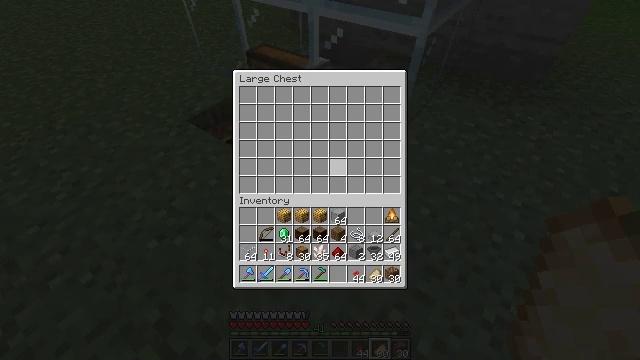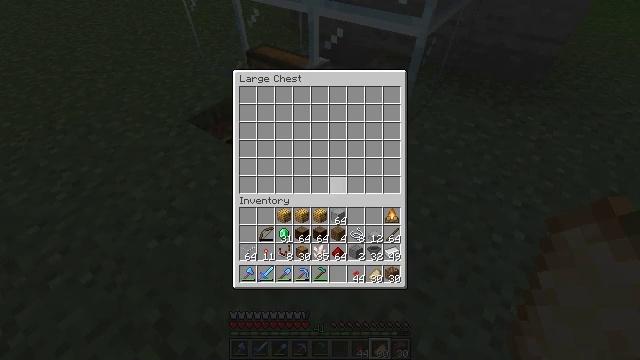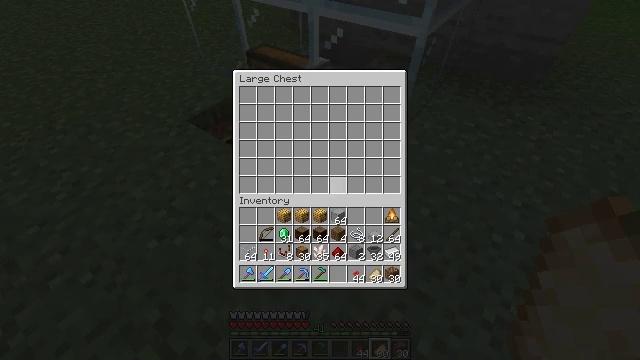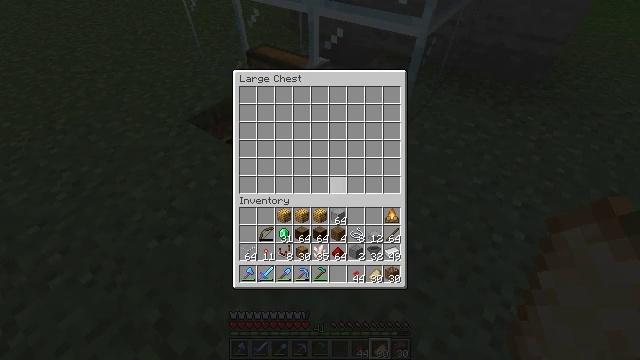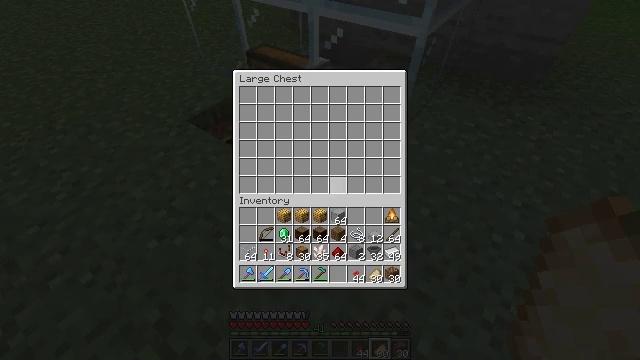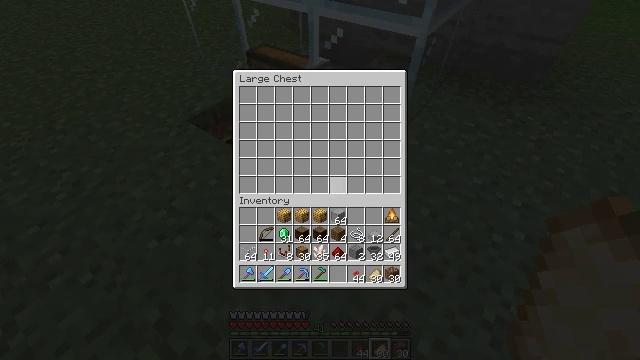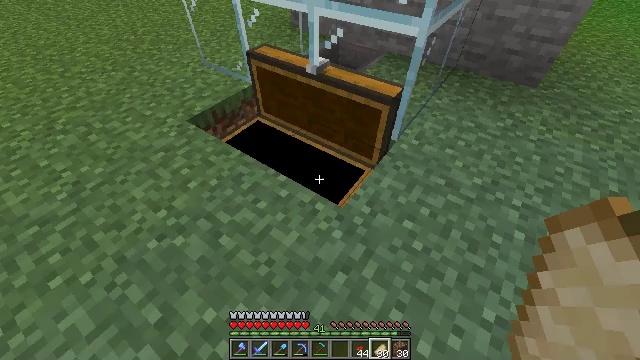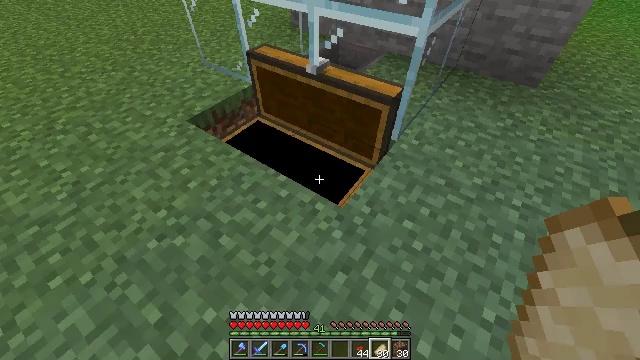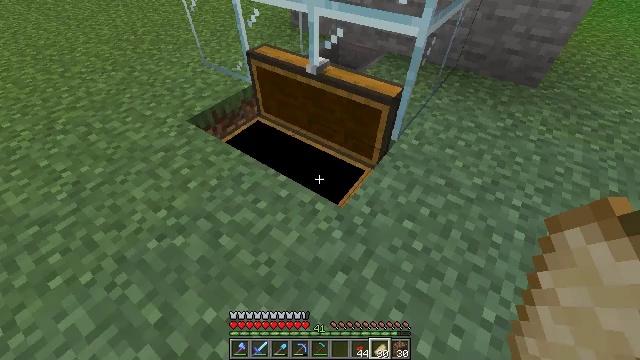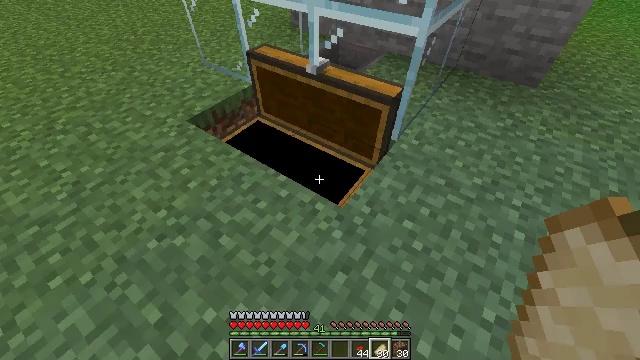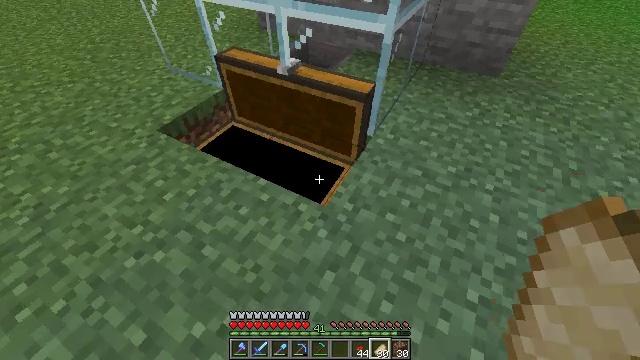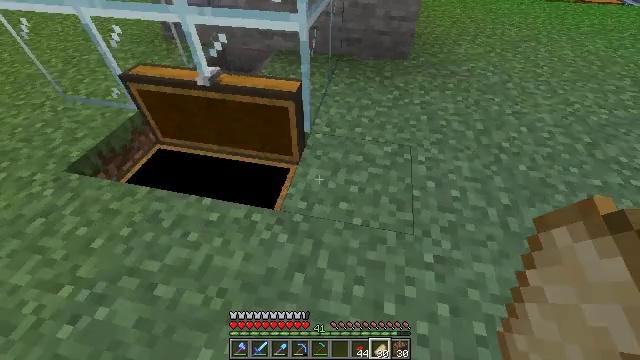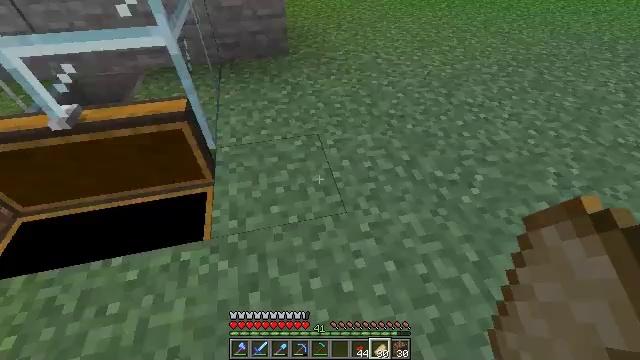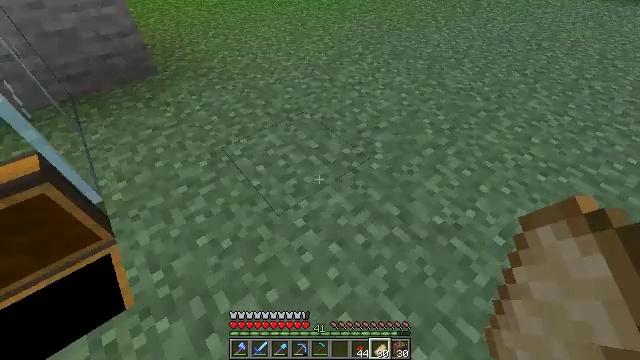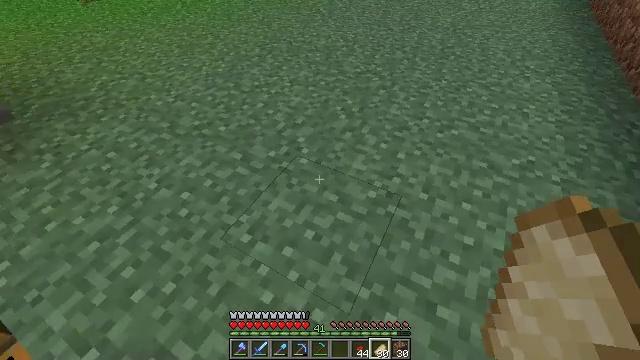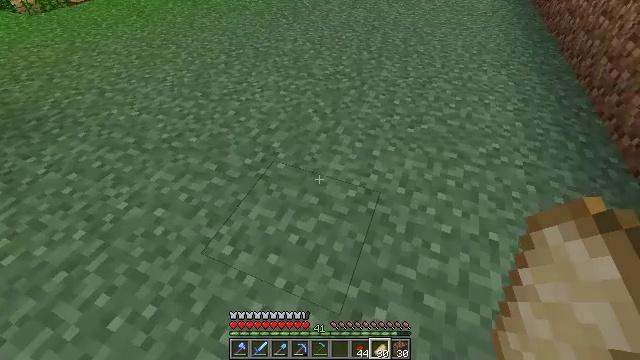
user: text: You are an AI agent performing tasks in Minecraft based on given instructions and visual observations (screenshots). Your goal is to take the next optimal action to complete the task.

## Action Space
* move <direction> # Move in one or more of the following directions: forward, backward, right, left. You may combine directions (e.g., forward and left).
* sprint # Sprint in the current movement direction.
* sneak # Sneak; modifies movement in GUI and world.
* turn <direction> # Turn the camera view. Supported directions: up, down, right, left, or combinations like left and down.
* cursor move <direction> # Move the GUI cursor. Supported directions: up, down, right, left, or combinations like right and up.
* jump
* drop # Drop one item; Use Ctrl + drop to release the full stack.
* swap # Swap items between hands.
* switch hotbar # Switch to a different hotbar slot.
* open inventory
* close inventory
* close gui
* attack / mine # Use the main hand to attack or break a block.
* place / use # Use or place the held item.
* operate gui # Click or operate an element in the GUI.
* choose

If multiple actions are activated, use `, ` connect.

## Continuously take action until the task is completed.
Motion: motion action
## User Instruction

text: Reclaim the cartography table for later use.
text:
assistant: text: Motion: no_op
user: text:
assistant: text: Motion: no_op
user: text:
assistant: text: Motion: no_op
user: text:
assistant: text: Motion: no_op
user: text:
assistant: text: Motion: no_op
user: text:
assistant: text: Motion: no_op
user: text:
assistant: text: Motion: close gui
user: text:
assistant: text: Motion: no_op
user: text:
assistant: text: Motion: no_op
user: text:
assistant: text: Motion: turn right
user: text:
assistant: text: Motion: turn right
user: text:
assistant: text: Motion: turn right
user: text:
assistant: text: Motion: turn right
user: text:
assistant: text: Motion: turn right
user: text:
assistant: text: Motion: turn right
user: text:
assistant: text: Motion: turn left
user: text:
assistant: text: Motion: no_op
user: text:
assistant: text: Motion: no_op
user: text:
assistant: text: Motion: move forward
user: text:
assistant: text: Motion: move forward
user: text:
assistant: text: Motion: move forward, turn right
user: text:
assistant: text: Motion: move forward, turn right
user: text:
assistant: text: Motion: move forward, turn right
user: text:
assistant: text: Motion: move forward, turn right and up
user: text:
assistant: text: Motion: move forward, turn right and up
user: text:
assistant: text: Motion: move forward, turn right and up
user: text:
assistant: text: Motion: move forward, turn right
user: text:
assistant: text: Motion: move forward
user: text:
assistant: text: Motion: move forward
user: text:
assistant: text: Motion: move forward, turn up